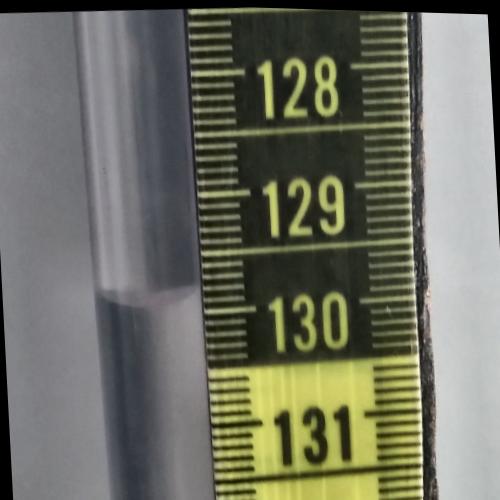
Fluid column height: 129.8 cm